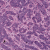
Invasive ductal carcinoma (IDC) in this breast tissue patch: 1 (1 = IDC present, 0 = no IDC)